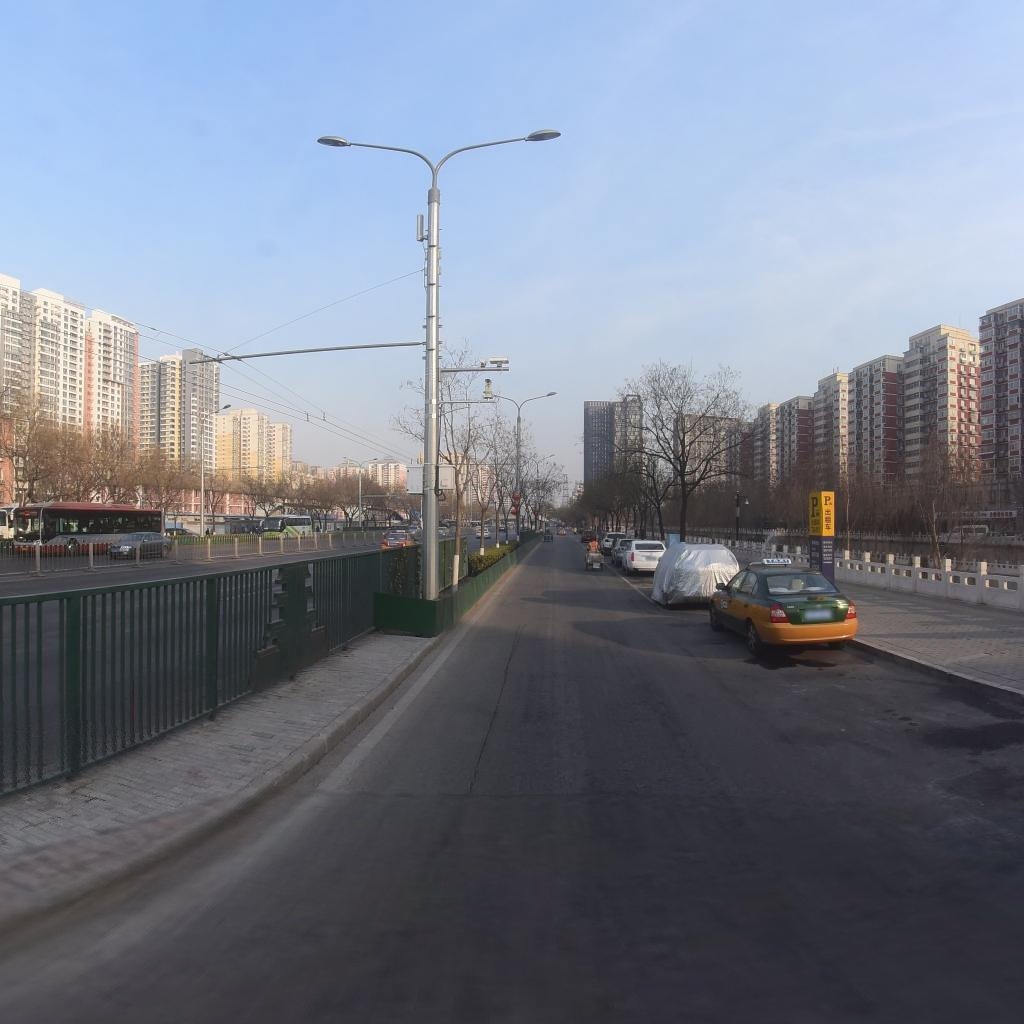
Region: Xicheng
Road damage annotations: longitudinal crack